Interaction volume radius: 10 \u00c5
Interaction volume height: 30 \u00c5
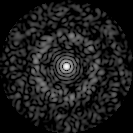
Disorder parameter: 0.8475